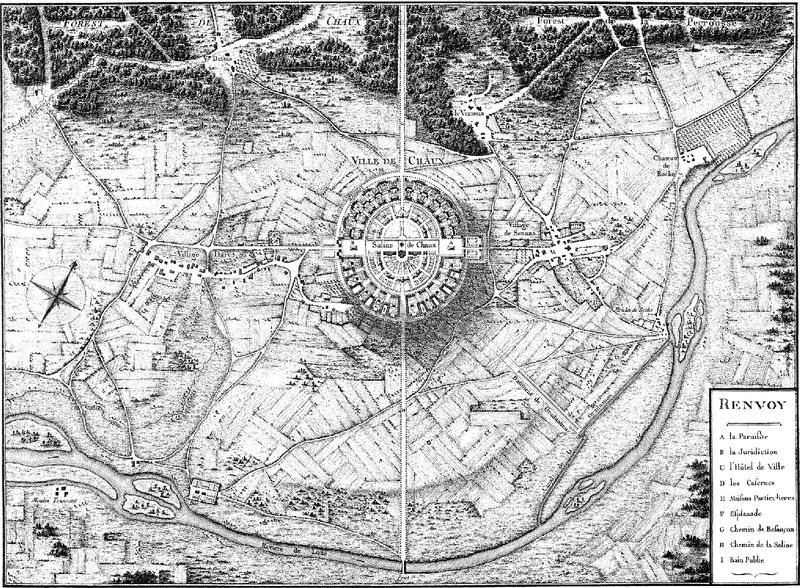
Titel: Plan der Saline von Chaux, aus: “L´Architecture considérée sous le rapport de l´art, des moers et de la législation”
Künstler: Claude Nicolas Ledoux
Schlagwörter: fluss, stadt, frankreich, straße, alt, felder, wege, wald, ort, dorf, platz, vogelperspektive, straßen, schwarz weiß, karte, urban, plan, zentrum, foret, netz, fleuve, eau, legende, ville, inseln, carte, ile, plätze, stadtplan, windrose, kompass, belgien, rue, champs, compas, village, rues, saline, chaux, renvoy, îles, abres, ville de chaux, québec, katrografphie, karografie, stadtgkern